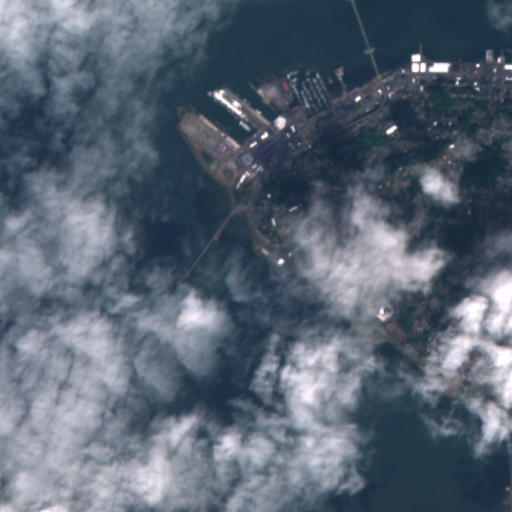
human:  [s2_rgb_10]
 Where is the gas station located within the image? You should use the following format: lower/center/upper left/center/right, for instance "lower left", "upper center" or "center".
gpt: The gas station is located in the upper right of the image.
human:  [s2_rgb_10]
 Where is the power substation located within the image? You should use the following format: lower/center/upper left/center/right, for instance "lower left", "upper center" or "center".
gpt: The power substation is located in the lower right of the image.
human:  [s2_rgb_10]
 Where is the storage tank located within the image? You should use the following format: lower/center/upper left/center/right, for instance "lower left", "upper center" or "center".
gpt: The storage tank is located in the center right of the image.
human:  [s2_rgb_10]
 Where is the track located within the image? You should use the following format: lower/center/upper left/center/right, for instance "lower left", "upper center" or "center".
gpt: The track is located in the lower right of the image.
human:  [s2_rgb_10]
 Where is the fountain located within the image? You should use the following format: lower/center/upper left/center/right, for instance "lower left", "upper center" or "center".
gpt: The fountain is located in the upper right of the image.
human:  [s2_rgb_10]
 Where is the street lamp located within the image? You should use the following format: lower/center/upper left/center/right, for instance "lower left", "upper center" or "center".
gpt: The street lamp is located in the center of the image.
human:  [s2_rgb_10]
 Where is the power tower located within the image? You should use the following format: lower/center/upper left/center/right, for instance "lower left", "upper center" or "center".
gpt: There is no power tower in the image.